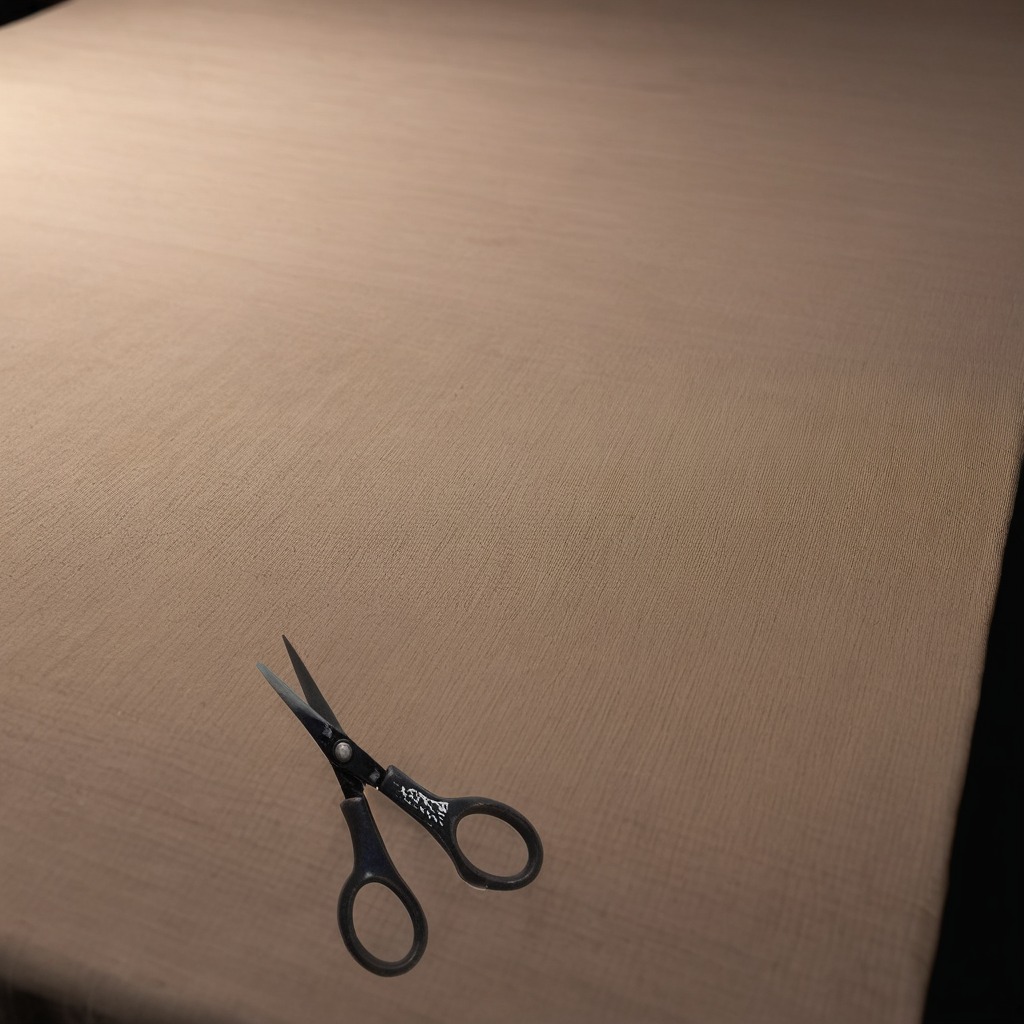
A scissor lying on a wooden table